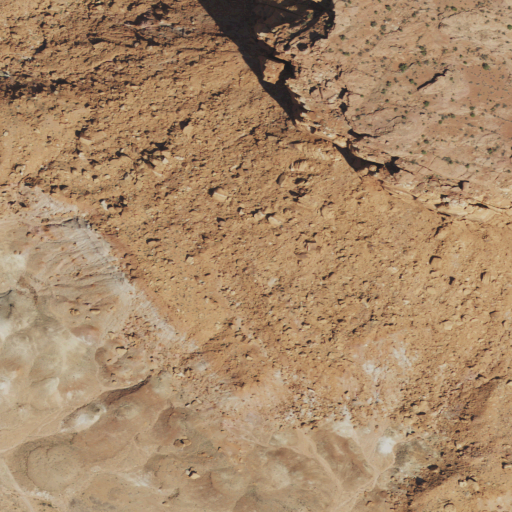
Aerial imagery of cliff(s) in Utah named Black Jump containing shrub and barren land